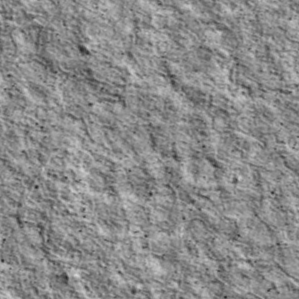
Label: non_frost